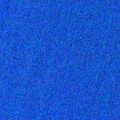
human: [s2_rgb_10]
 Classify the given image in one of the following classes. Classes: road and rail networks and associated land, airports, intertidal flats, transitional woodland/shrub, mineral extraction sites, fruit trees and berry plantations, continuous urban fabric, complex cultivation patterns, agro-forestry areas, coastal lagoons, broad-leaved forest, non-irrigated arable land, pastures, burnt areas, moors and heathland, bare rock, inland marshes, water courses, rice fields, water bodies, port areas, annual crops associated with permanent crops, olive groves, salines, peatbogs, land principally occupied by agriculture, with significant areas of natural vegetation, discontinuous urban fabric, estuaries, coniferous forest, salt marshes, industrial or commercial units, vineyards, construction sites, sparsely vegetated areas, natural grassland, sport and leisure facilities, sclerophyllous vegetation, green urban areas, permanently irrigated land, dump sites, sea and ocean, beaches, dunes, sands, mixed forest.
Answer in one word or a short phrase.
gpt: sea and ocean